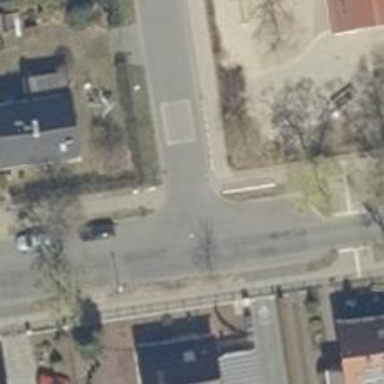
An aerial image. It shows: Residential road with asphalt surface.